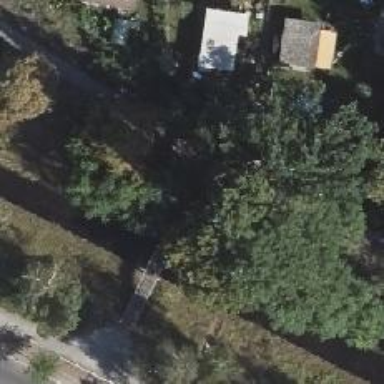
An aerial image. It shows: Footway bridge.